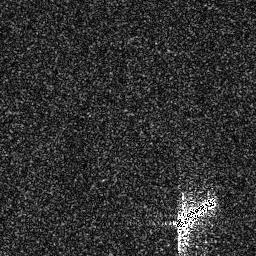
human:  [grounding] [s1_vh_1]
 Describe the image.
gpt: In the satellite image, there is  <ref>1 large ship </ref> <box>[[66, 75, 85, 91, 0]]</box> located at bottom right.